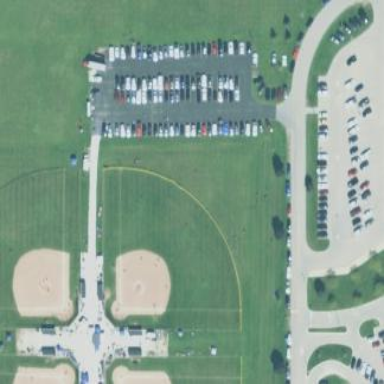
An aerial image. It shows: Softball pitch for leisure and sport activities.